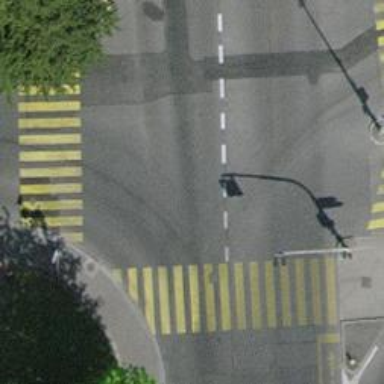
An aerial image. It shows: Road with traffic signals.